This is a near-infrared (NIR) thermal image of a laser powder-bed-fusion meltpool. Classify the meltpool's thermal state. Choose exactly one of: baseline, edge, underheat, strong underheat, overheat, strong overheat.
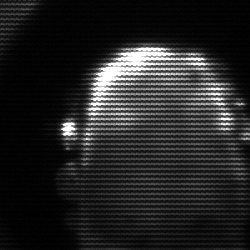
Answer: baseline